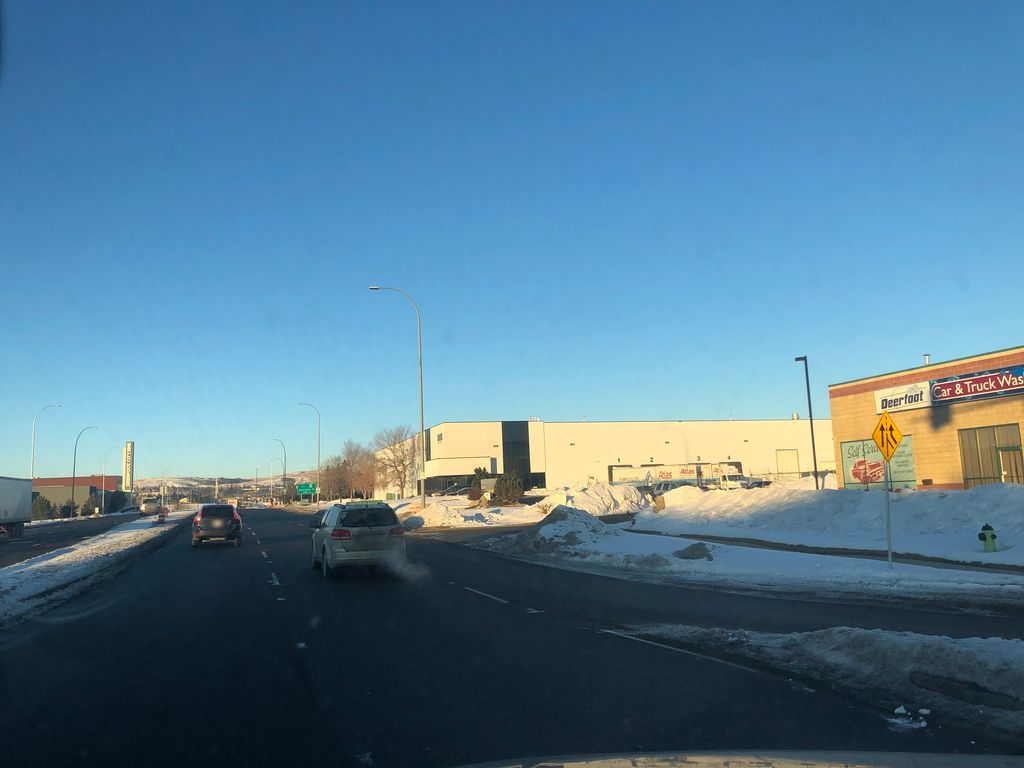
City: calgary